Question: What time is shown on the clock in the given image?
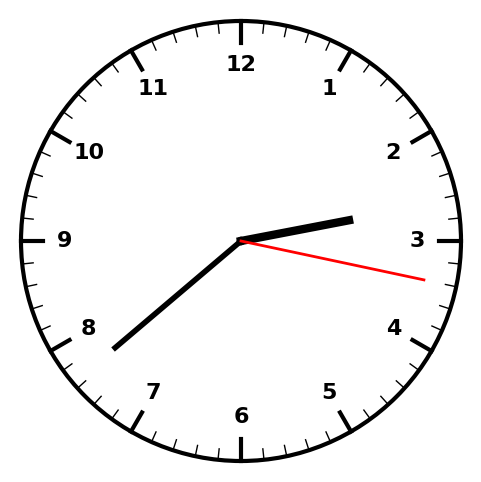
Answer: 02:38:17